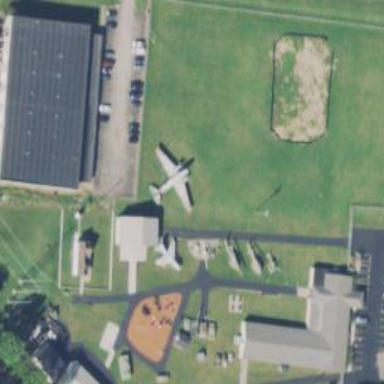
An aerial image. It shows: Military museum.